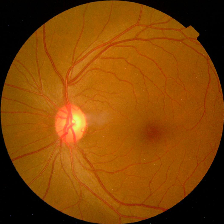
Diabetic retinopathy grade: No DR